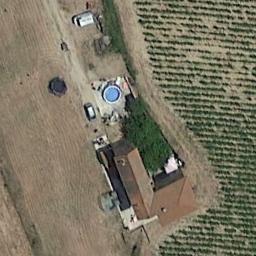
Label: residential